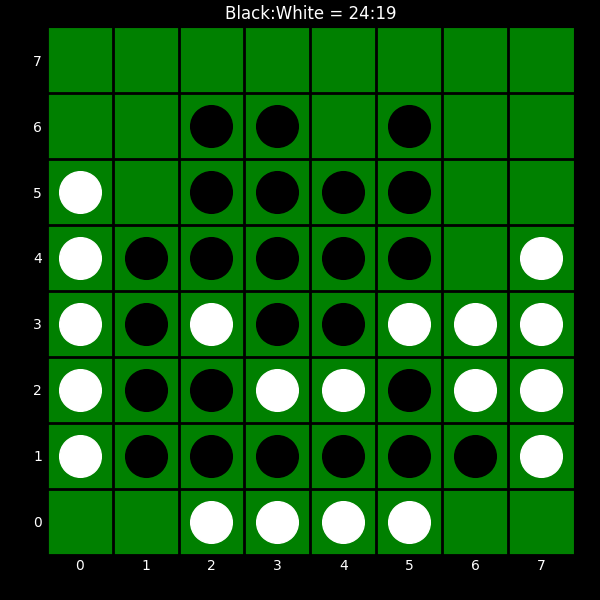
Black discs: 24
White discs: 19